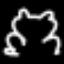
Label: frog